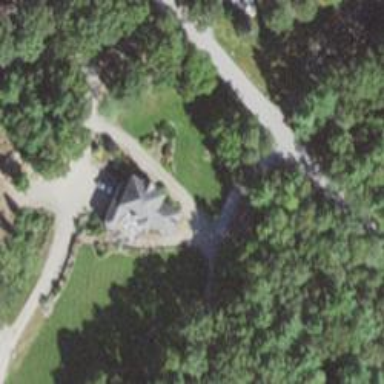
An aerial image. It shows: Residential driveway.